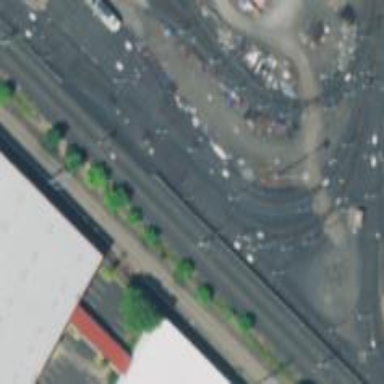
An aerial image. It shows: Light rail yard with electrified contact lines.